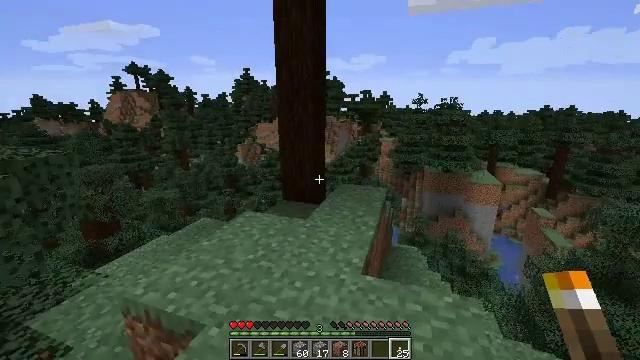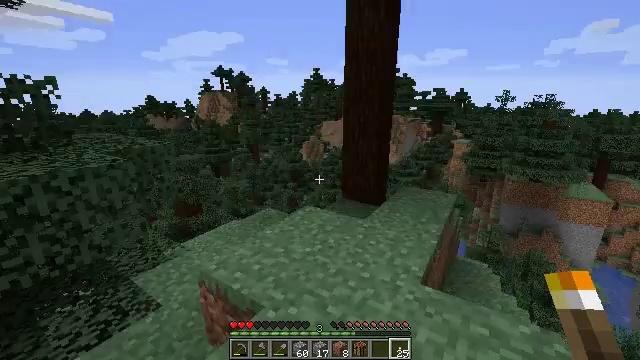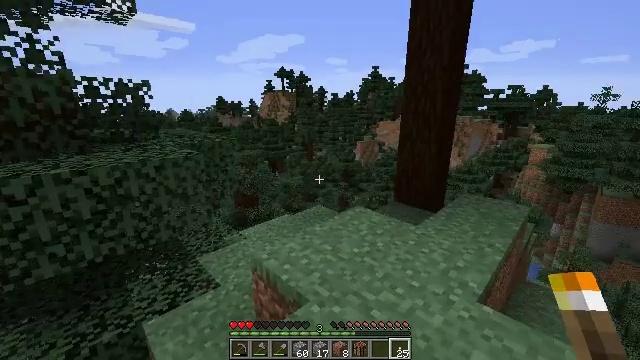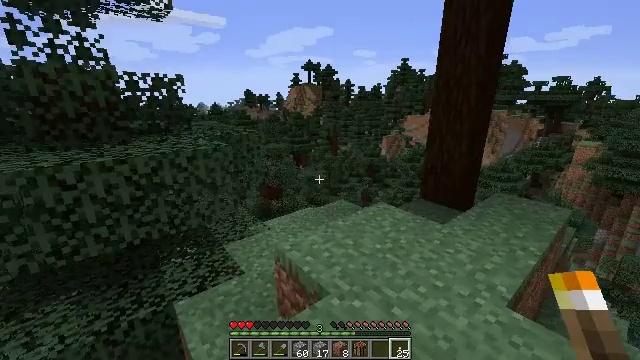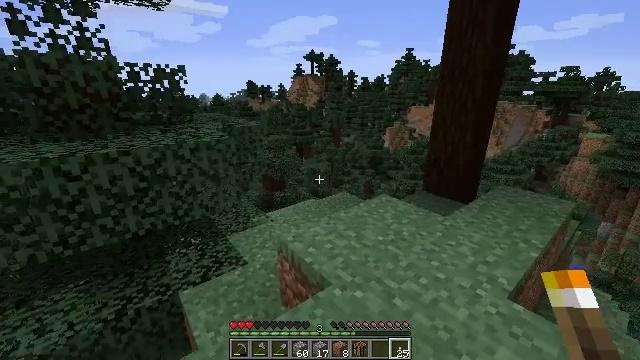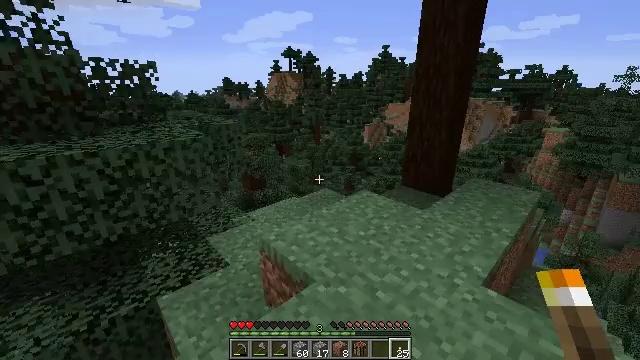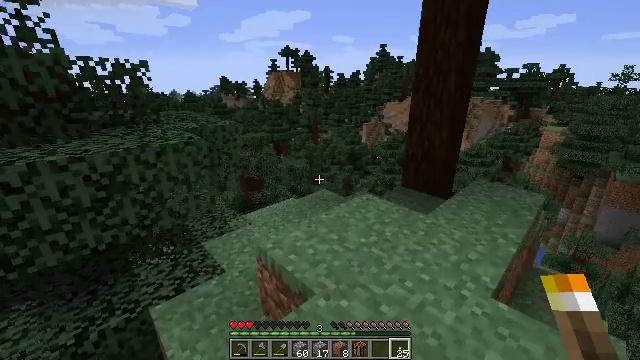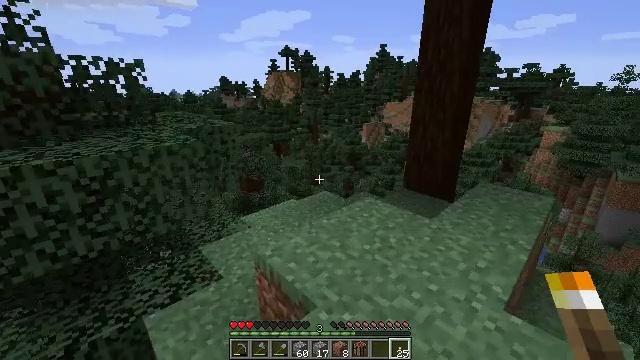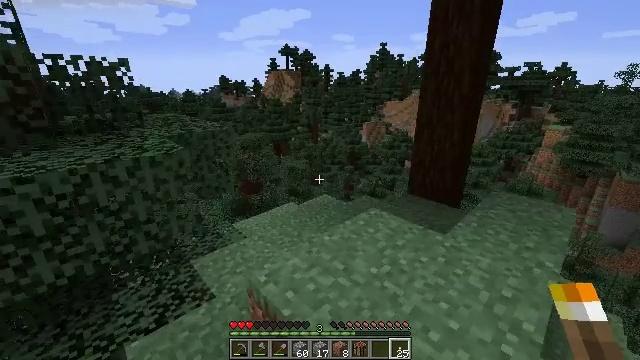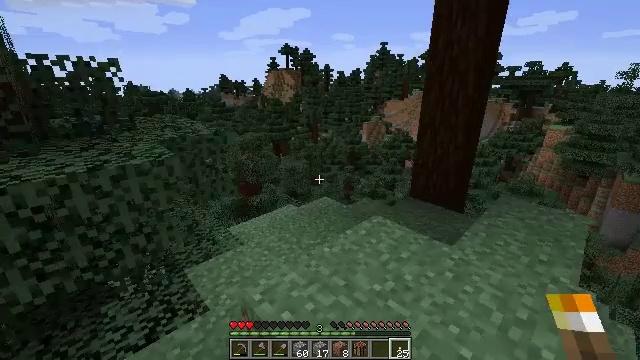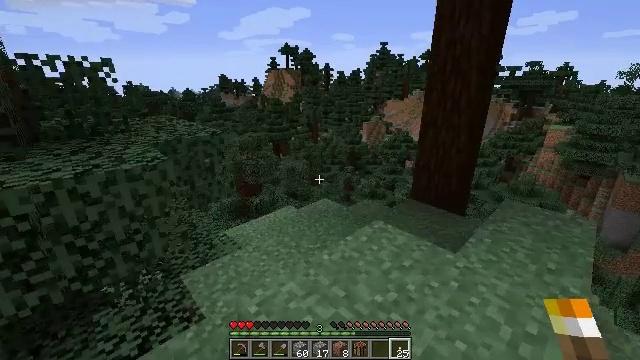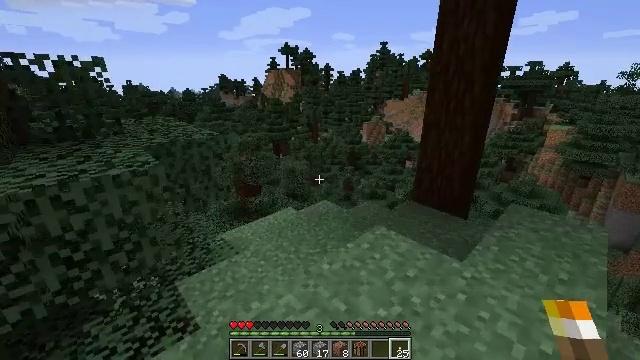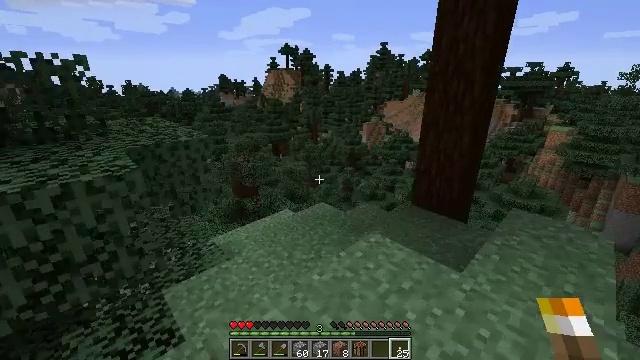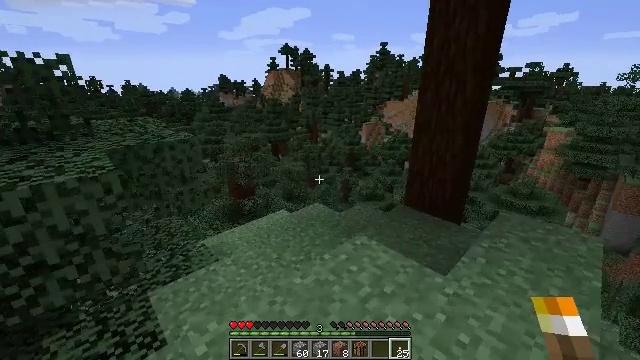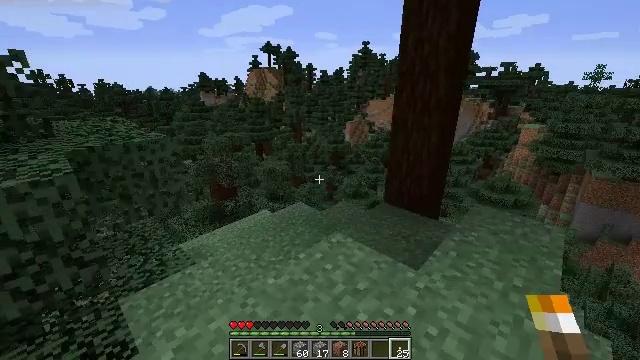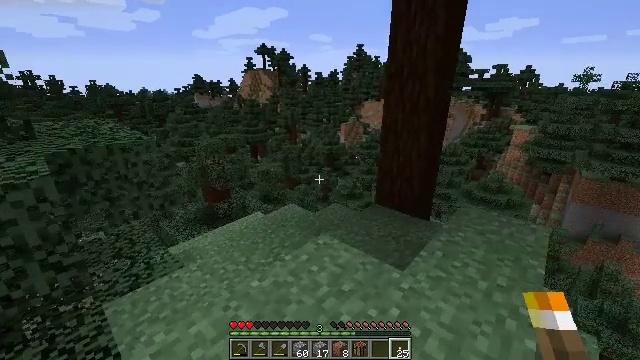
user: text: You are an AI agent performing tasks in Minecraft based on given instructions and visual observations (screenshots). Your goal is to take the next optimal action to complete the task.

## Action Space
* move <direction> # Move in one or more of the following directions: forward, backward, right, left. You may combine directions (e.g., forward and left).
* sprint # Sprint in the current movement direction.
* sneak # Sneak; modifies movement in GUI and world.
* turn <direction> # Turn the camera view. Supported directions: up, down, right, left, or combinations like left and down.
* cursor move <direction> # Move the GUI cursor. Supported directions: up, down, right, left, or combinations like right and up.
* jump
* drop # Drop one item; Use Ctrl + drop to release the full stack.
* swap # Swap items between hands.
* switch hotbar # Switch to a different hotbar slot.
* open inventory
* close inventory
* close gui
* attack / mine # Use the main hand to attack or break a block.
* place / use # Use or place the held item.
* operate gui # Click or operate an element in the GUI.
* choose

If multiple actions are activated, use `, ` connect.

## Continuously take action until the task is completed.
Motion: motion action
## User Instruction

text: Hunt a salmon.
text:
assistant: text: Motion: turn left
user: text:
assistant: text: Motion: turn left
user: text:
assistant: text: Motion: turn left and down
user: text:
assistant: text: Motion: turn down
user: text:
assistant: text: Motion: move forward, turn right
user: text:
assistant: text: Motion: move forward
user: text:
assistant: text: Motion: move forward
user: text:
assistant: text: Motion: move forward
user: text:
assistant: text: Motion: move forward
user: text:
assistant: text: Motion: move forward
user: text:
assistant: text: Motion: no_op
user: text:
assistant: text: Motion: move right
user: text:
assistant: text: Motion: move right
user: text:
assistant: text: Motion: move right, turn right
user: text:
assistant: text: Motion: move right, turn right
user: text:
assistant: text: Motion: move right
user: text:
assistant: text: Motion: move right
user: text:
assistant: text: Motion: move forward
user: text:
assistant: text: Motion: move forward, turn left
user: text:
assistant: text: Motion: move forward, turn left
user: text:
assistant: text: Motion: move forward, turn left
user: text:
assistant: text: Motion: move forward
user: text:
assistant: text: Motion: move forward
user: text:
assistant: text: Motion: move forward
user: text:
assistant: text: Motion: no_op
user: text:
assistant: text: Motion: turn right
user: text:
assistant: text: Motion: turn right
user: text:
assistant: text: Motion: no_op
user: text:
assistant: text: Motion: no_op
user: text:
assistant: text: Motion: turn left